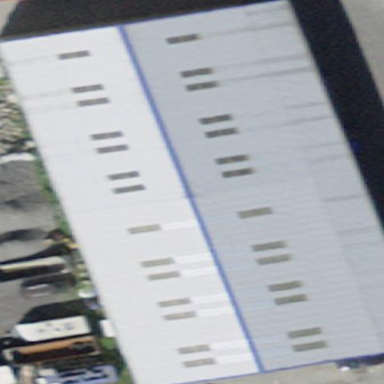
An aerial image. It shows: Industrial building.